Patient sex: F
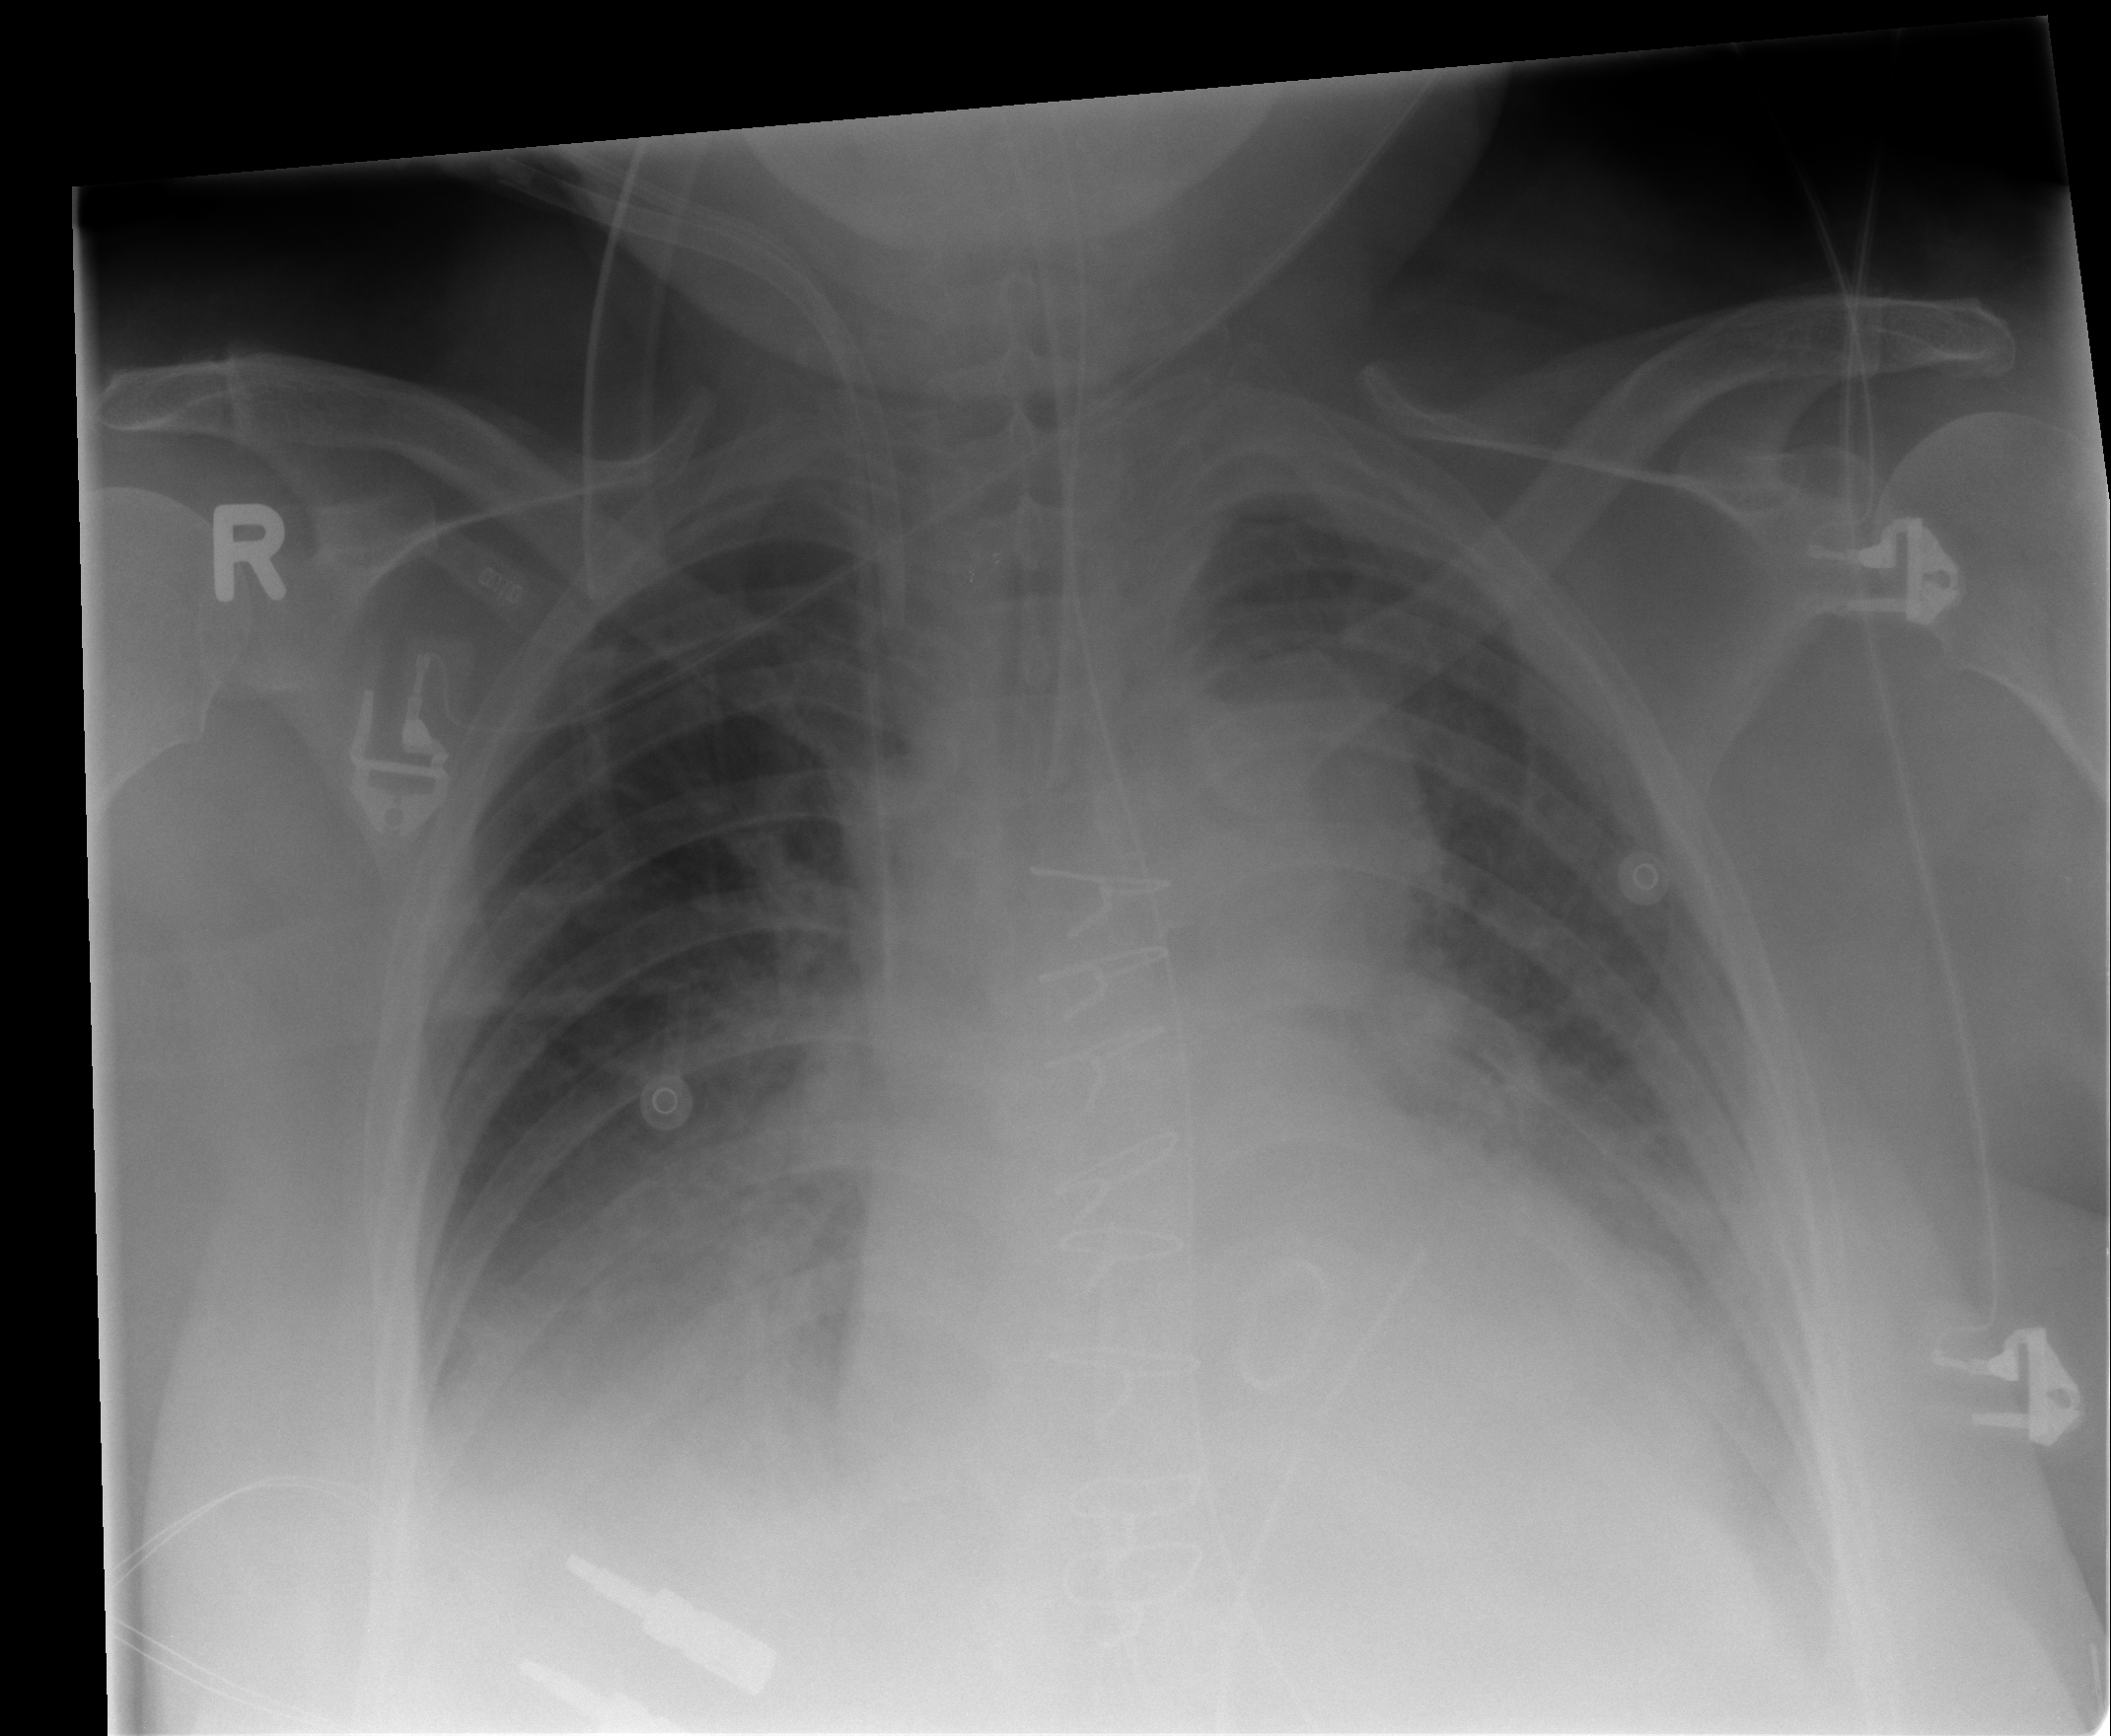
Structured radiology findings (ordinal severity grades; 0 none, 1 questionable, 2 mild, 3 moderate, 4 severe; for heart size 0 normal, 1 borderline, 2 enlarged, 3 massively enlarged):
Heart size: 3
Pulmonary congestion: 2
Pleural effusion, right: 3
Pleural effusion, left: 2
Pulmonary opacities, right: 1
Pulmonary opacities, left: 2
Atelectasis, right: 3
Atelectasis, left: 3